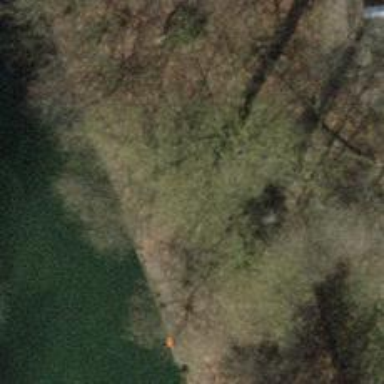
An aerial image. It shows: Pipeline marker.